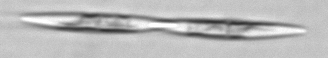
Label: Pseudo-nitzschia